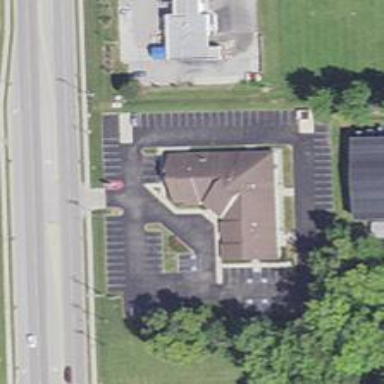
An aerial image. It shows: Healthcare clinic.